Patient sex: F
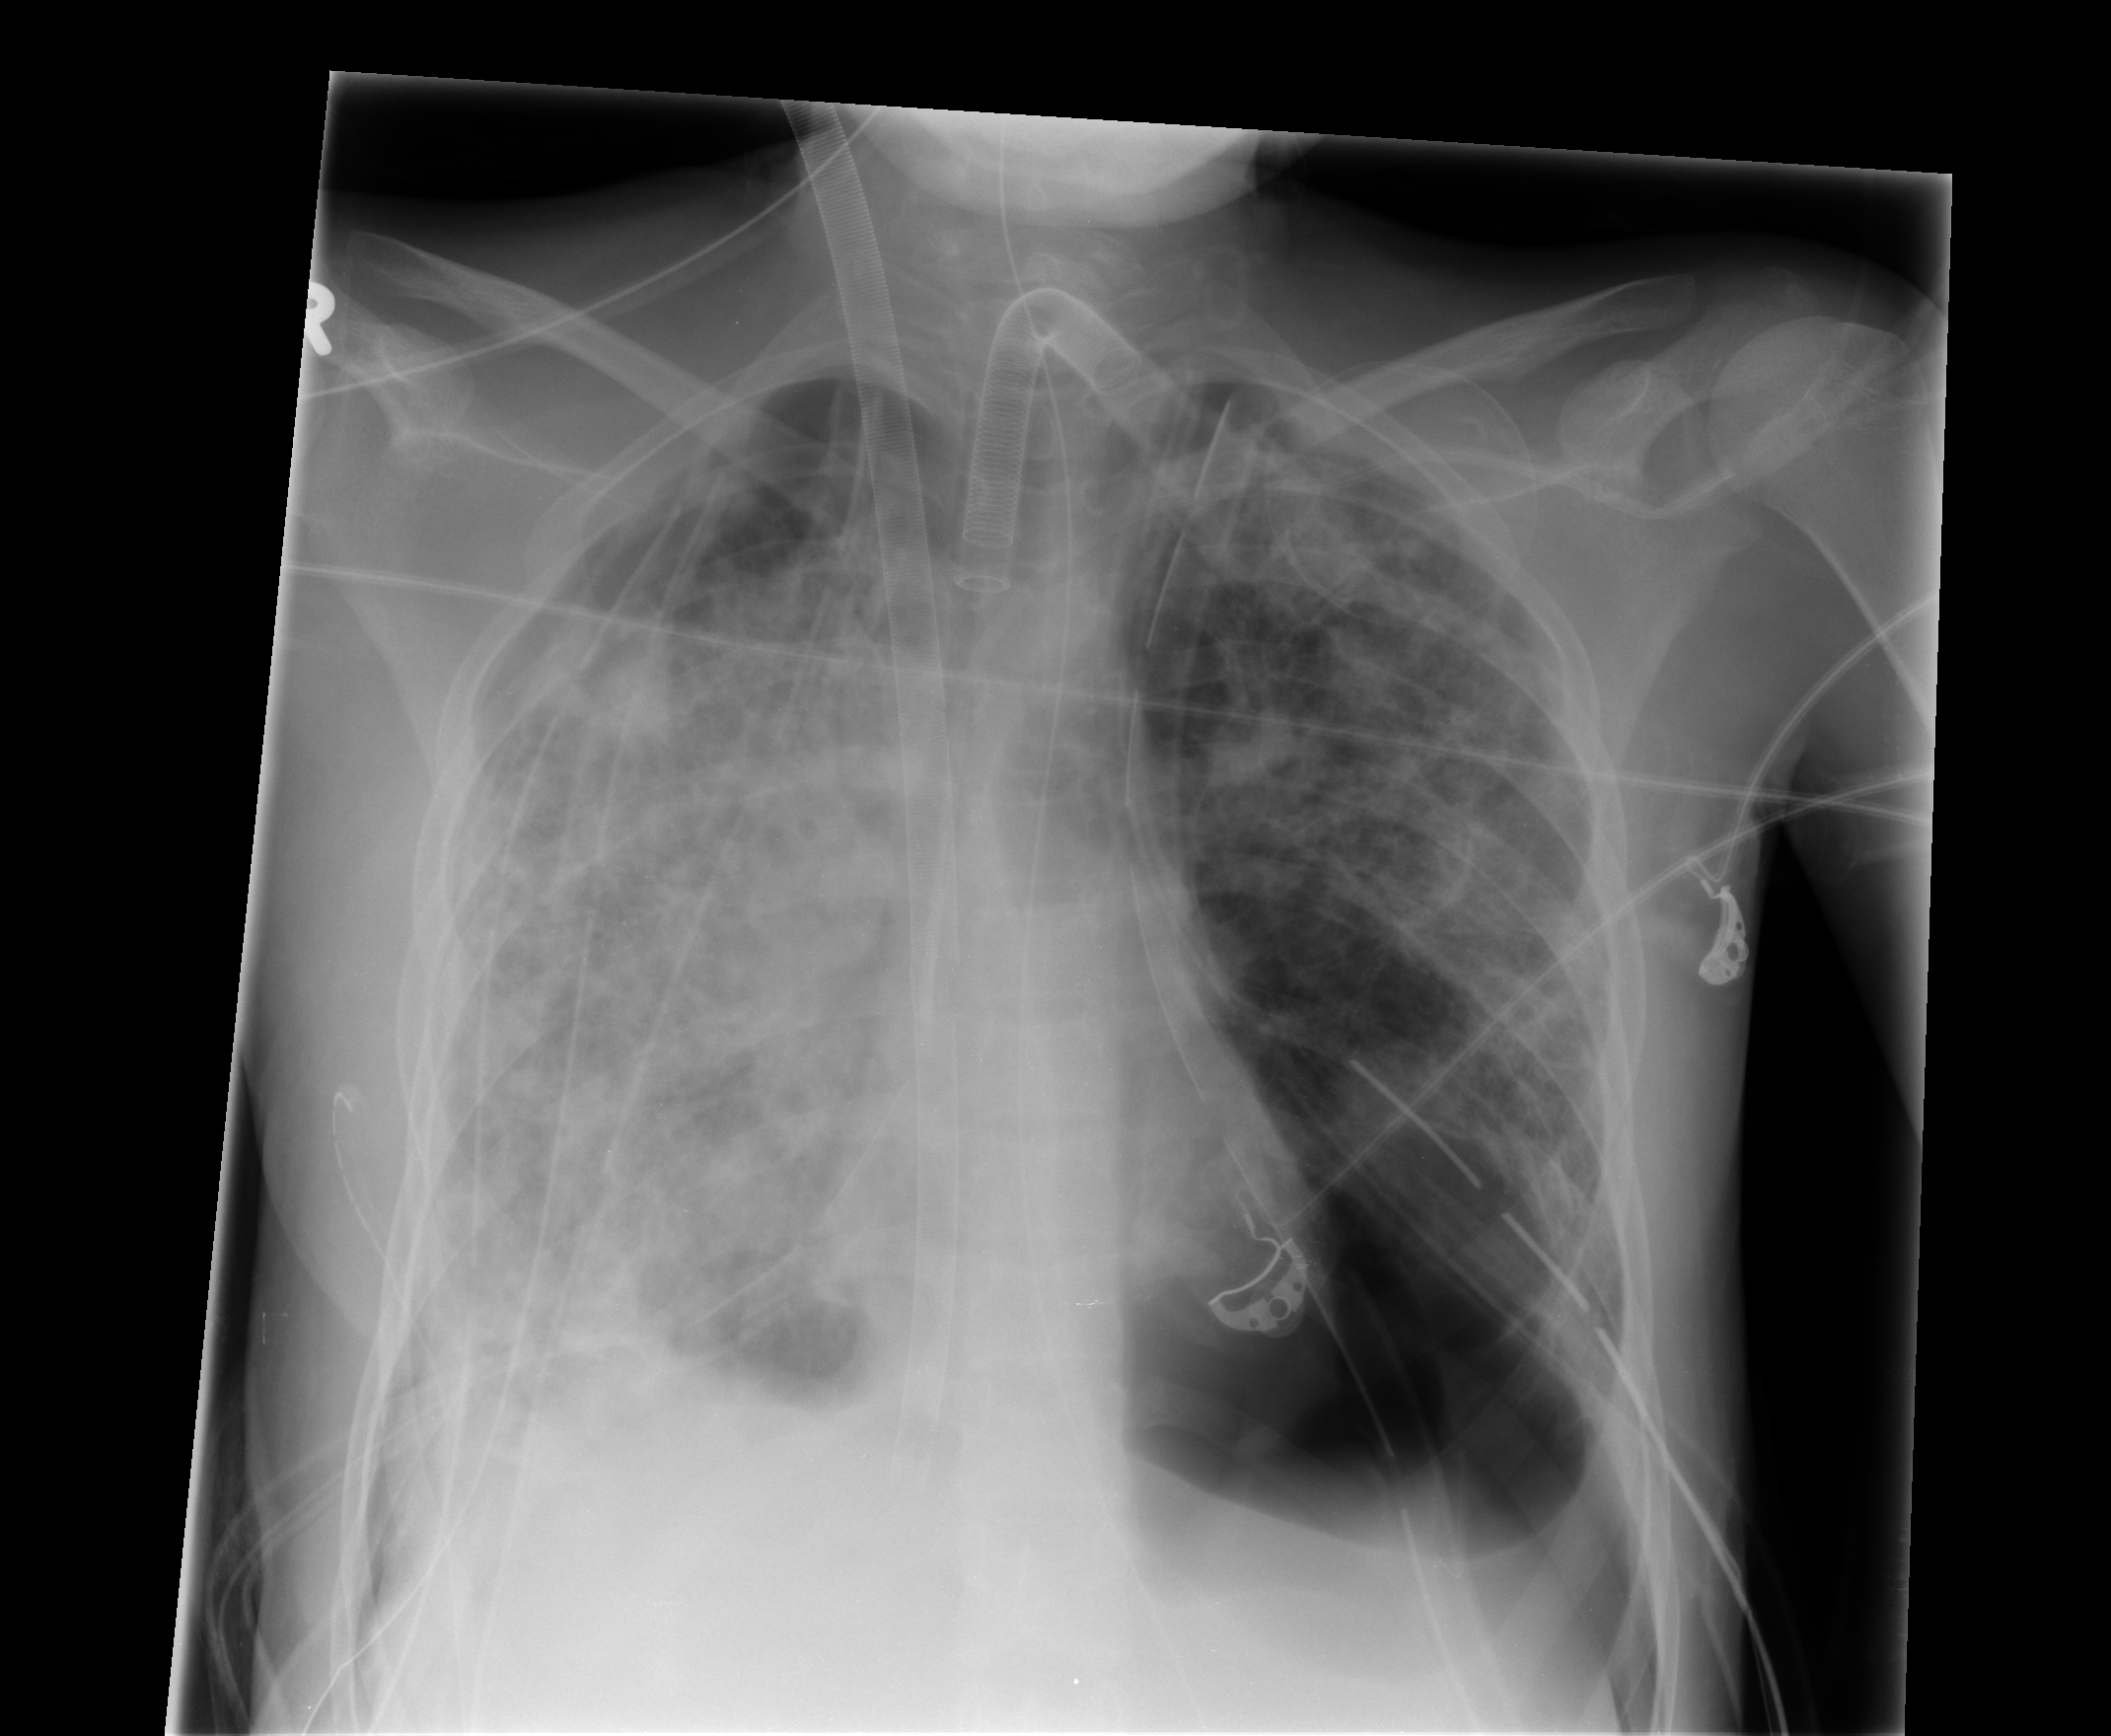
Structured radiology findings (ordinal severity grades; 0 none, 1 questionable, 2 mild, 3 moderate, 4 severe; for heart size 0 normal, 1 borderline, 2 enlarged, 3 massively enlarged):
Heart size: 0
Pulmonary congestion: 0
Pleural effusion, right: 0
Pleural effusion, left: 1
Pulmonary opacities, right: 4
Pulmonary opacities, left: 2
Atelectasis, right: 3
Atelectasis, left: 0